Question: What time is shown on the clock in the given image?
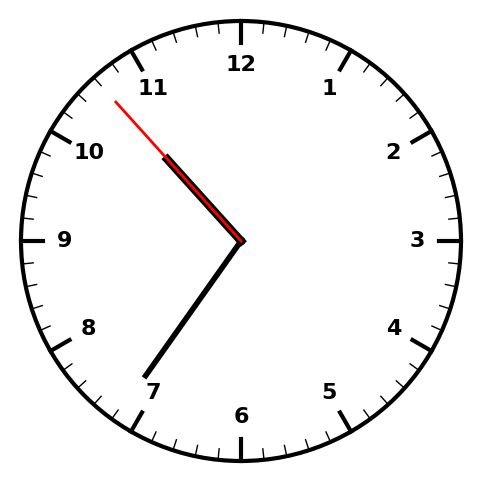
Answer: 10:35:53